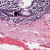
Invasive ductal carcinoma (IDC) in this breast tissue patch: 0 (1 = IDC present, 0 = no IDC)